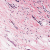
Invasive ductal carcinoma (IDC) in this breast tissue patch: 0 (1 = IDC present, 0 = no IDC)